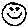
Label: smiley face